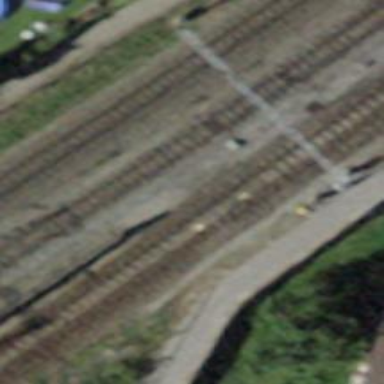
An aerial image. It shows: Narrow-gauge railway with 1 track. The tracks are electrified with contact line.